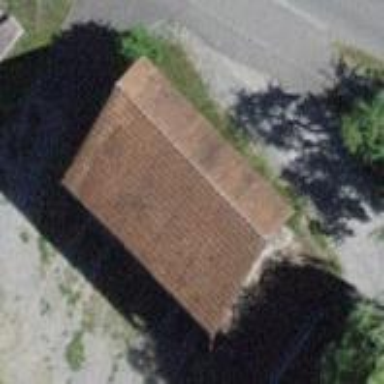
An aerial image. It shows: Barn.